Question: can make it work in C#:
- - - -
App.config for C#:
'''
<?xml version="1.0" encoding="utf-8" ?>
<configuration>
<configSections>
<section name="unity" type="Microsoft.Practices.Unity.Configuration.UnityConfigurationSection, Microsoft.Practices.Unity.Configuration"/>
</configSections>
<startup>
<supportedRuntime version="v4.0" sku=".NETFramework,Version=v4.5" />
</startup>
<unity xmlns="http://schemas.microsoft.com/practices/2010/unity">
<alias alias="myAlias" type="UnityCSharp.ILogger, UnityCSharp" />
<container>
<register type="myAlias" mapTo="UnityCSharp.Logger, UnityCSharp" />
<register type="myAlias" mapTo="UnityCSharp.SpecialLogger, UnityCSharp" name="special" />
</container>
</unity>
</configuration>
'''
C#:
'''
using System;
using Microsoft.Practices.Unity;
using Microsoft.Practices.Unity.Configuration;
namespace UnityCSharp
{
public interface ILogger { string SayHello(); }
public class Logger : ILogger { public string SayHello() { return "hello"; } }
public class SpecialLogger : ILogger { public string SayHello() { return "special hello"; } }
class Program
{
static void Main(string[] args)
{
var container = new UnityContainer().LoadConfiguration();
Console.WriteLine(container.Resolve<ILogger>().SayHello()); // --> "hello"
Console.WriteLine(container.Resolve<ILogger>("special").SayHello()); // --> "special hello"
Console.ReadLine();
}
}
}
'''
But cannot repeat it in F# (again console app, named UnityFSharp, the same NuGet and System.Configuration reference).
App.config for F#:
'''
<?xml version="1.0" encoding="utf-8" ?>
<configuration>
<configSections>
<section name="unity" type="Microsoft.Practices.Unity.Configuration.UnityConfigurationSection, Microsoft.Practices.Unity.Configuration"/>
</configSections>
<startup>
<supportedRuntime version="v4.0" sku=".NETFramework,Version=v4.5" />
</startup>
<unity xmlns="http://schemas.microsoft.com/practices/2010/unity">
<alias alias="myAlias" type="UnityFSharp.ILogger, UnityFSharp" />
<container>
<register type="myAlias" mapTo="UnityFSharp.Logger, UnityFSharp" />
<register type="myAlias" mapTo="UnityFSharp.SpecialLogger, UnityFSharp" name="special" />
</container>
</unity>
</configuration>
'''
F#:
'''
open System;
open Microsoft.Practices.Unity
open Microsoft.Practices.Unity.Configuration
type ILogger = abstract SayHello : unit -> string
type Logger() = interface ILogger with member x.SayHello () = "hello"
type SpecialLogger() = interface ILogger with member x.SayHello () = "special hello"
[<EntryPoint>]
let main argv =
let container = (new UnityContainer()).LoadConfiguration() // CRASHES HERE
Console.WriteLine (container.Resolve<ILogger>().SayHello()) // --> "hello"
Console.WriteLine (container.Resolve<ILogger>("special").SayHello()) // --> "special hello"
Console.ReadLine() |> ignore
0
'''
Would fail with:
> The type name or alias myAlias could not be resolved. Please check
your configuration file and verify this type name.
I understand the namings go differently in F# (<URL>.
But how exactly can I make it work?
I have tried various F# modules, namespaces and App.config versions.
Just one working example would help! (I can reorganize my F#)

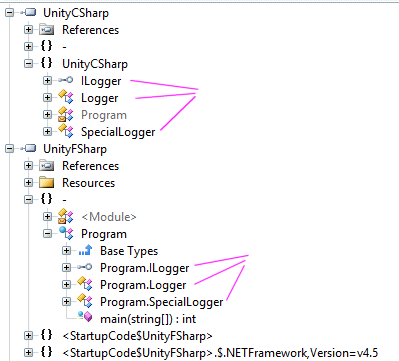
Answer: The way the types are defined here, they compile into types called
- 'Program+ILogger'- 'Program+Logger'- 'Program+SpecialLogger'
because they're defined in the 'Program' module.
One option is to edit the configuration file to match the names:
'''
<alias alias="myAlias" type="Program+ILogger, UnityFSharp" />
<container>
<register type="myAlias" mapTo="Program+Logger, UnityFSharp" />
<register type="myAlias" mapTo="Program+SpecialLogger, UnityFSharp" name="special" />
</container>
'''
The way I figured that out was to add a line to the program before it crashed:
'''
Console.WriteLine typeof<ILogger>
'''
If you don't like those module names, you can put the types in proper namespaces:
'''
namespace Ploeh.Samples
type ILogger = abstract SayHello : unit -> string
type Logger() = interface ILogger with member x.SayHello () = "hello"
type SpecialLogger() = interface ILogger with member x.SayHello () = "special hello"
'''
However, that'll involve putting them in a separate file, as the 'main' function is defined in the 'Program' module. With the above namespace, the names become:
- 'Ploeh.Samples.ILogger'- 'Ploeh.Samples.Logger'- 'Ploeh.Samples.SpecialLogger'